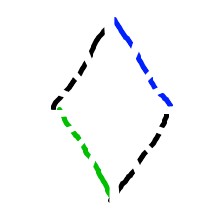
Shape: rhombus